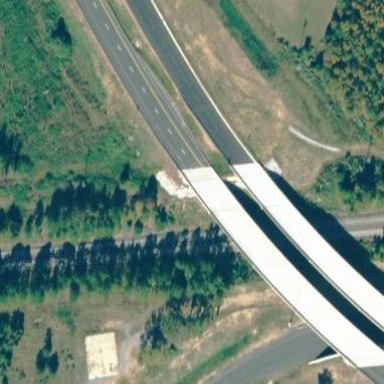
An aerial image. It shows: Man-made bridge.